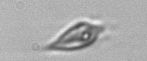
Label: Oxytoxum